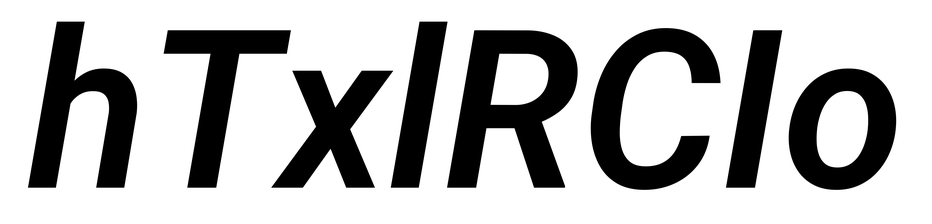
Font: Roboto-Italic_SemiBold_Italic